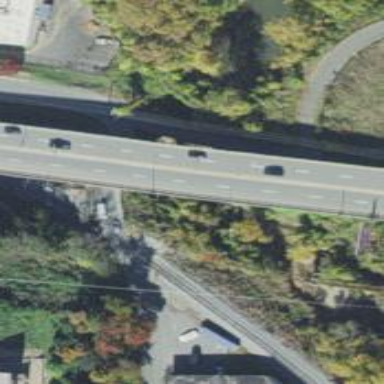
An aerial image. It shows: Beam bridge on primary highway.